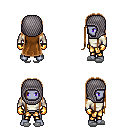
a pixel art fantasy rpg character, male body template, dark elf, purple skin, white long-sleeve shirt, gold greaves, brown extra-long hairstyle, chain hood, gold gloves, white slippers, four views (front, back, left, right), 2x2 character sprite sheet, small pixel art, hard edges, no anti-aliasing